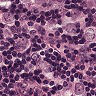
Metastatic tissue present: yes